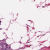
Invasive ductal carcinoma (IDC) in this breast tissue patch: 0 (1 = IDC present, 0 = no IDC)